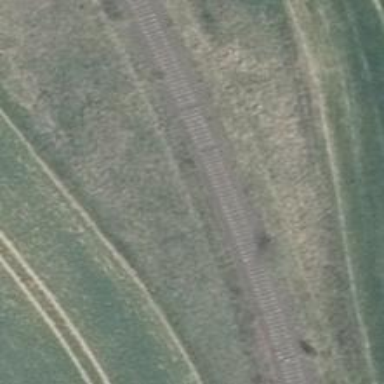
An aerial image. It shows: Abandoned railway line on embankment.